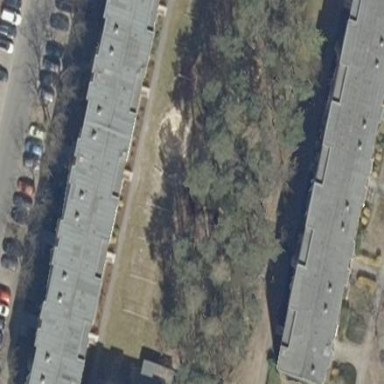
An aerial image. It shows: Detached building with flat grey roof.